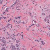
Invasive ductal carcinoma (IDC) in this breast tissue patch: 1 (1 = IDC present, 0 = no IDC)